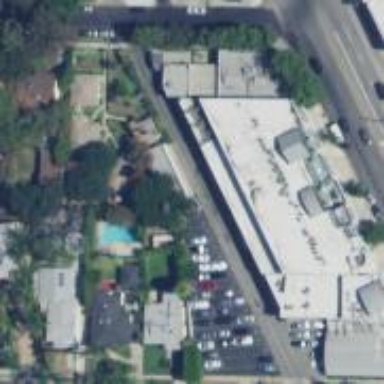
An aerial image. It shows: Commercial building.